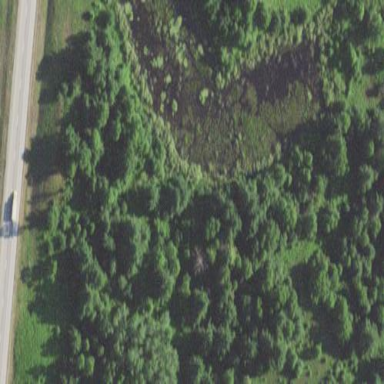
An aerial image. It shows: Peaceful pond surrounded by nature.